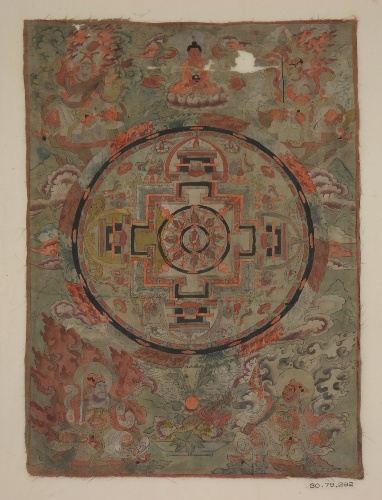
Date: 19th century
Object type: Tangka
Classification: Paintings
Medium: Green and orange color on silk
Culture: Tibet (Tun Huang)
Dimensions: 18 x 12 3/4 in. (45.7 x 32.39 cm)
Department: Asian Art
Credit line: Rogers Fund, 1930
Accession year: 1930
Repository: Metropolitan Museum of Art, New York, NY
Tags: Buddhism|Buddha|Bodhisattvas